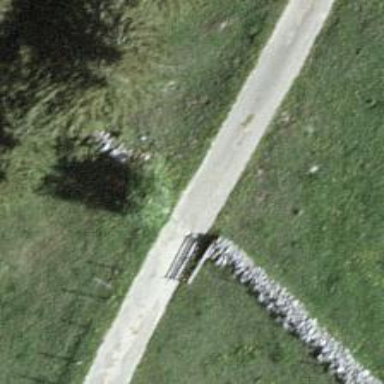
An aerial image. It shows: Cattle grid barrier.